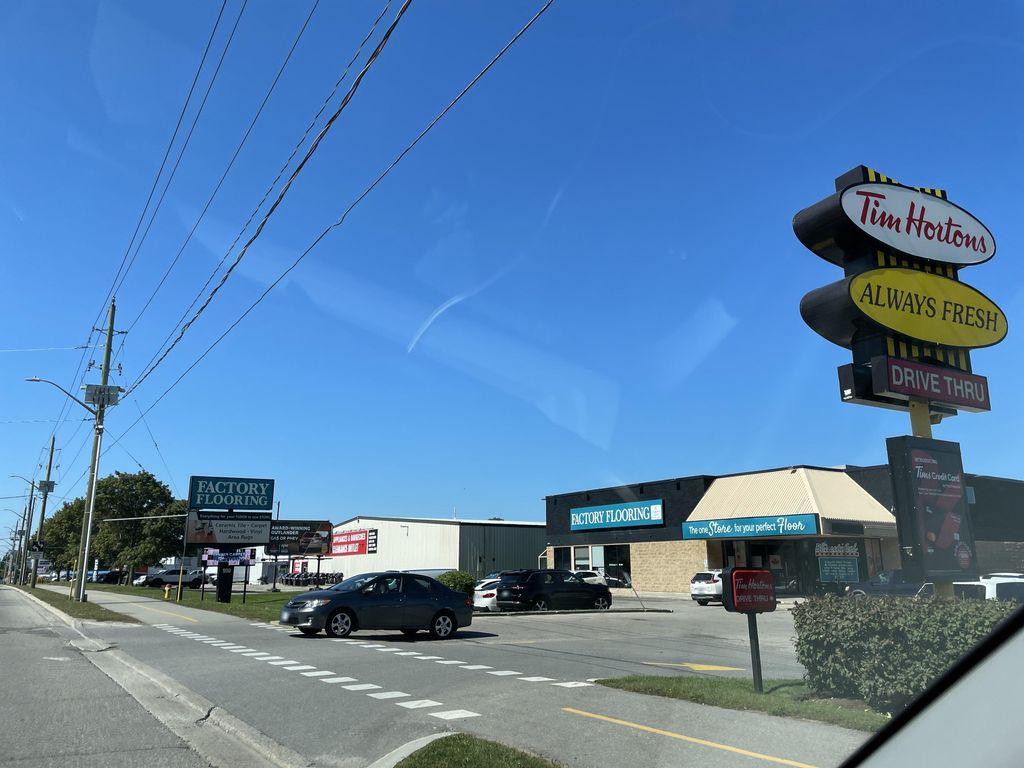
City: kitchener-waterloo